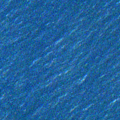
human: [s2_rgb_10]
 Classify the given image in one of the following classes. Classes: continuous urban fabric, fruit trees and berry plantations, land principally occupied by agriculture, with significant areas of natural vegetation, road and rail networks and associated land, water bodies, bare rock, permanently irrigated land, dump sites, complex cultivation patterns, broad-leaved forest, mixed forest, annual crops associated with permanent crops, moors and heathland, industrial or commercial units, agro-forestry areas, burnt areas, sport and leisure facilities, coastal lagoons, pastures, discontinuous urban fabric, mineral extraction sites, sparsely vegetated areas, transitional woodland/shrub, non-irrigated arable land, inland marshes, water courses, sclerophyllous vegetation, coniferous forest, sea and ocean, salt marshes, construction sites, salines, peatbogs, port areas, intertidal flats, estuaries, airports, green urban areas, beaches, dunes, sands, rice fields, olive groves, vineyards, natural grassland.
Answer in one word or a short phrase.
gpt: sea and ocean